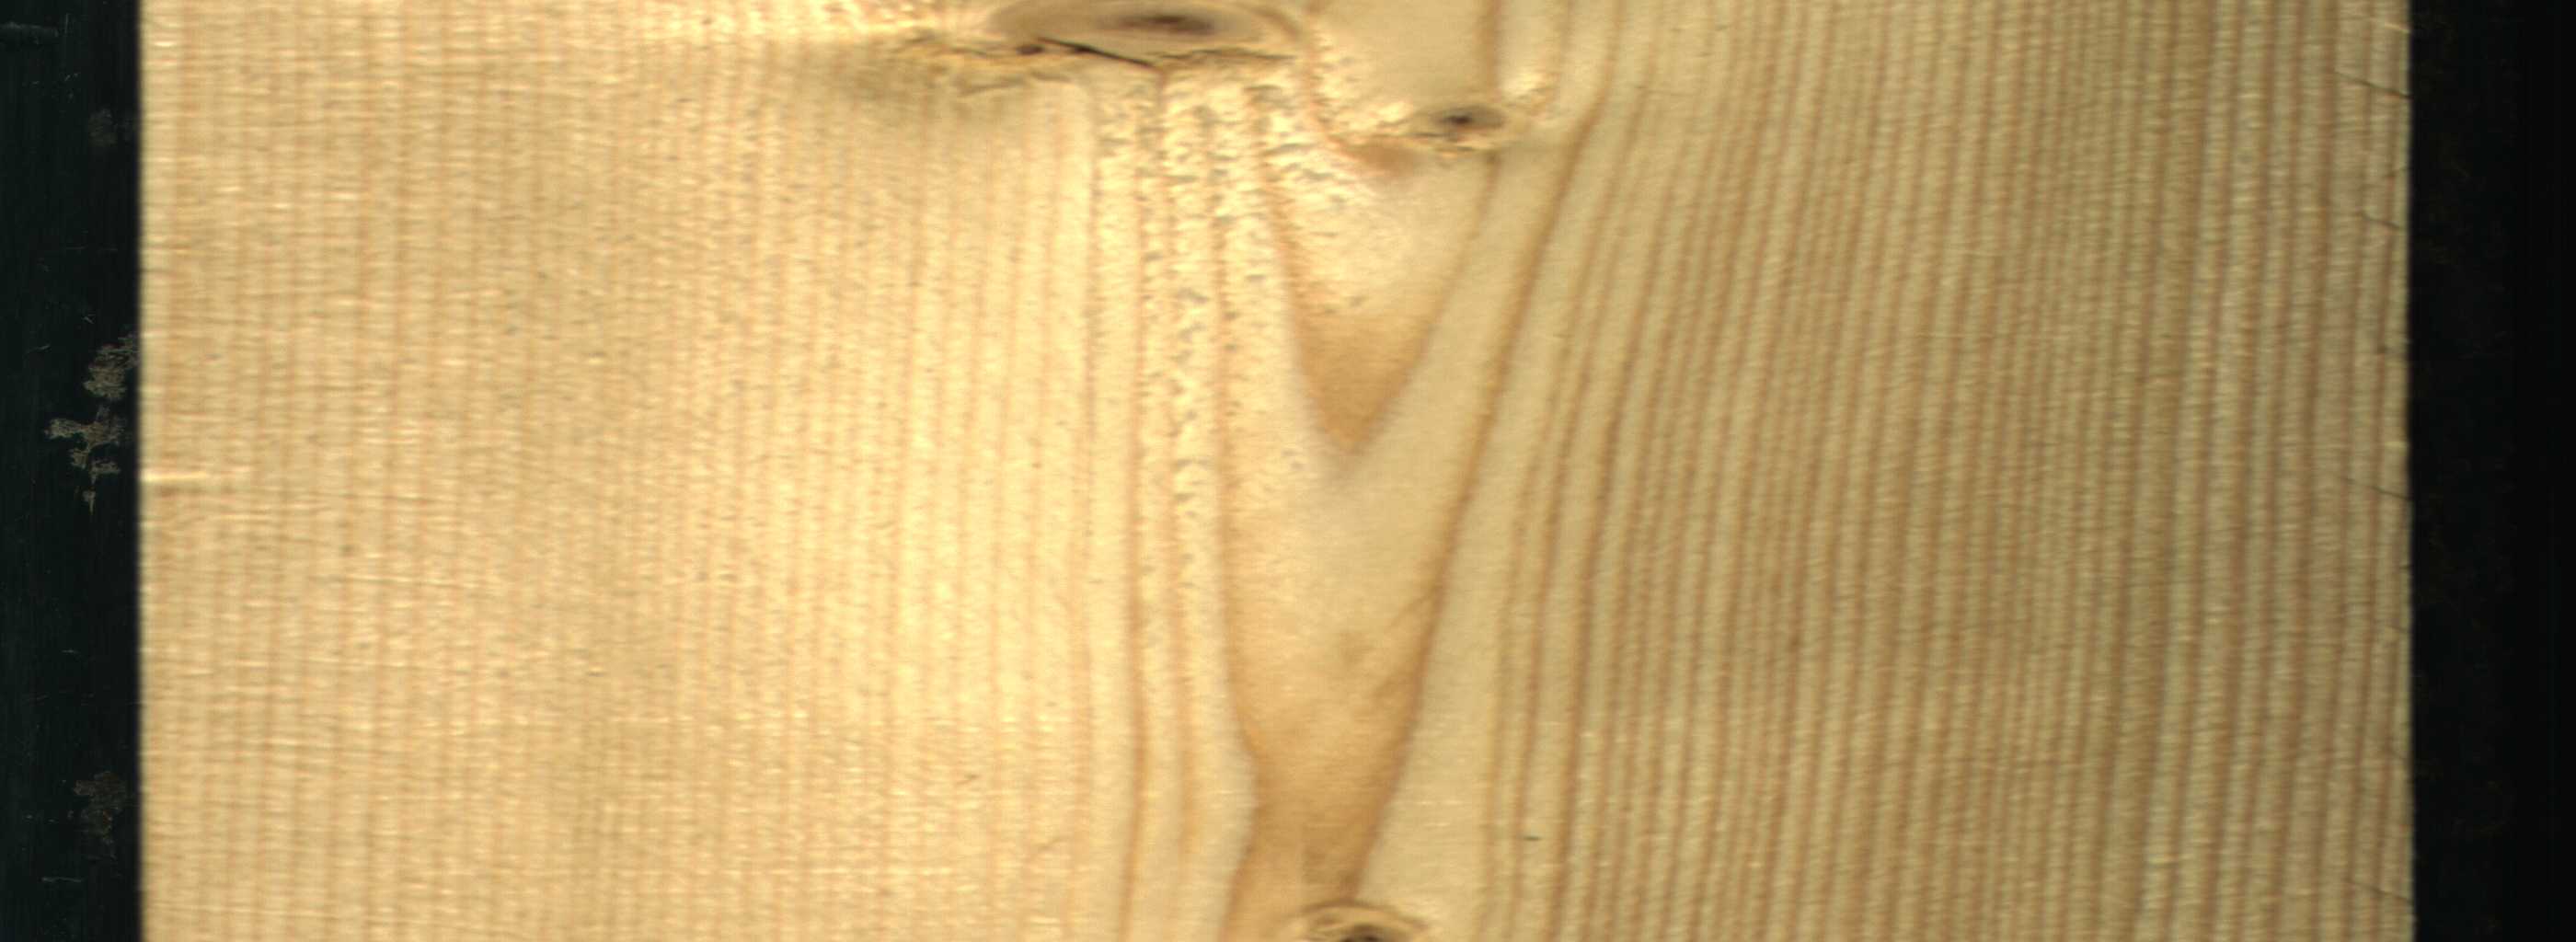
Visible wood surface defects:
Live_Knot
Live_Knot
Live_Knot